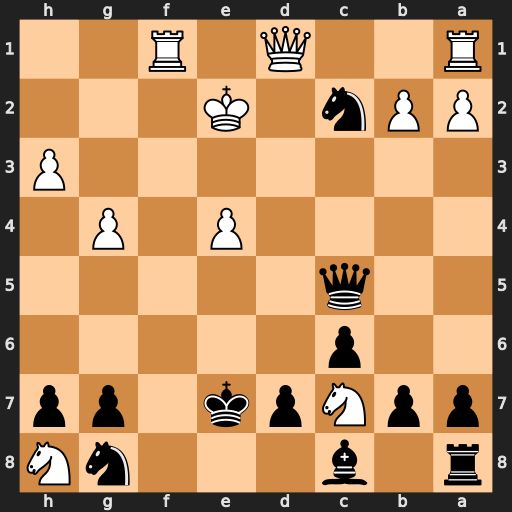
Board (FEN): r1b3nN/ppNpk1pp/2p5/2q5/4P1P1/7P/PPn1K3/R2Q1R2
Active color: b
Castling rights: -
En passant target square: -
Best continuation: Qe3#